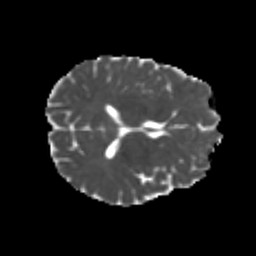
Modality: MD
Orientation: axial
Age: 23
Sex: male
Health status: healthy
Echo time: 0.074 s